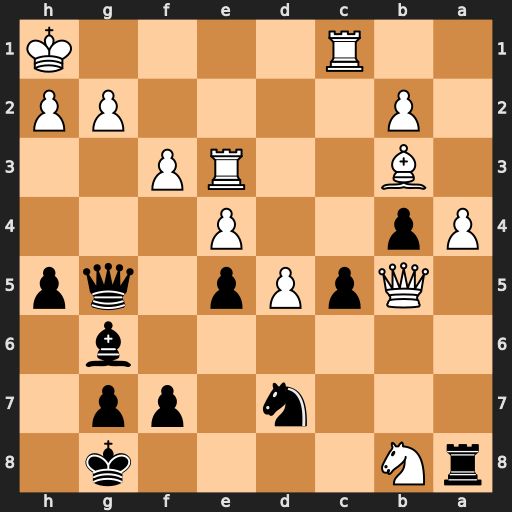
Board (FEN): rN4k1/3n1pp1/6b1/1QpPp1qp/Pp2P3/1B2RP2/1P4PP/2R4K
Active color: b
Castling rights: -
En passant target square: -
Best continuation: Qxe3 Rg1 Rxb8 Qxd7 Qxb3 Qc7 Rf8